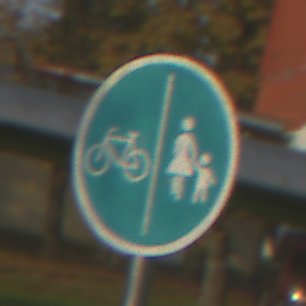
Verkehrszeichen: GetrennterRadUndGehwegRadwegLinks
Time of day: SunriseSunset
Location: Outdoor (Special)
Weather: Clear
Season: NotSpecified
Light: Natural